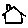
Label: house